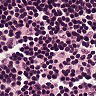
Metastatic tissue present: no